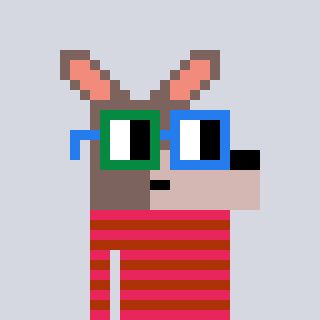
a pixel art character with square green and blue glasses, a kangaroo-shaped head and a hotbrown-colored body on a cool background